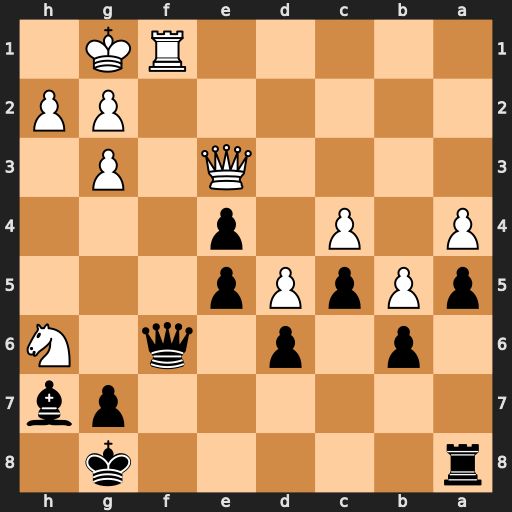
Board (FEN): r5k1/6pb/1p1p1q1N/pPpPp3/P1P1p3/4Q1P1/6PP/5RK1
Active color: b
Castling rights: -
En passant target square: -
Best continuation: Qxh6 Qxh6 gxh6